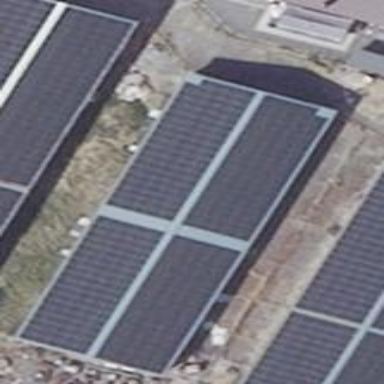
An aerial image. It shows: Small solar photovoltaic panel generator inside building.